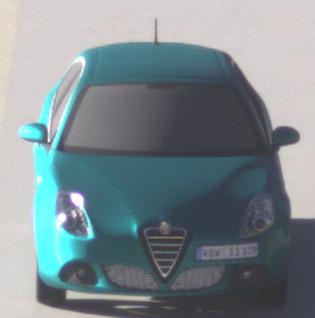
Make: Alfa Romeo
Model: Giulietta 1.4 TB 16V
Detailed model: Giulietta (940)
Model produced from: 2010/05
Model produced until: 2013/03
Doors: 5
Color: blue
Road condition: dry road
Daytime: morning or afternoon
Contrast: high contrast